Brain MRI, t2w sequence, axial 2D slice.
Patient: age 29, sex M, weight 78 kg, height 1.78 m
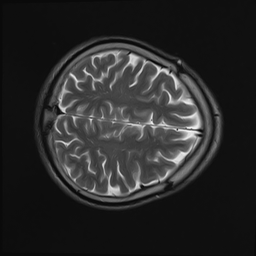